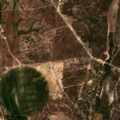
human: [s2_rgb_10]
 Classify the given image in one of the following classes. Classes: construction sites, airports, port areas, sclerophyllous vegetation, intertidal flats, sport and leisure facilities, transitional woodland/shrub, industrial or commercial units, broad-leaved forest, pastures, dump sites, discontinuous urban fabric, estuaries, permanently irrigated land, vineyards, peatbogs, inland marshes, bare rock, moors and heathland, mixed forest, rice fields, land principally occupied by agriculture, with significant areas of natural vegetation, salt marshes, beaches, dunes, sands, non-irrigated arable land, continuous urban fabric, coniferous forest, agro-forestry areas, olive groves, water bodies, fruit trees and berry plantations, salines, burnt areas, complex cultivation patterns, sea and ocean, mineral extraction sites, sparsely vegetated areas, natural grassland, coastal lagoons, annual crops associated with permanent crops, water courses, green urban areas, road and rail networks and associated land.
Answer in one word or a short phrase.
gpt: permanently irrigated land, rice fields, pastures, complex cultivation patterns, agro-forestry areas, broad-leaved forest, transitional woodland/shrub